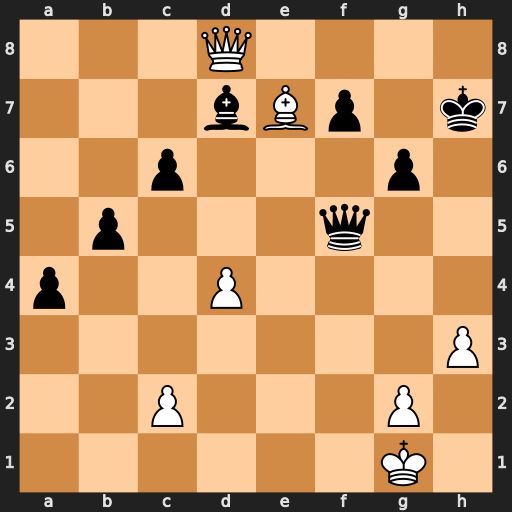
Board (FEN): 3Q4/3bBp1k/2p3p1/1p3q2/p2P4/7P/2P3P1/6K1
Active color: w
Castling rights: -
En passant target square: -
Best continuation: Bf6 Qxf6 Qxf6